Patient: sex M, age 66
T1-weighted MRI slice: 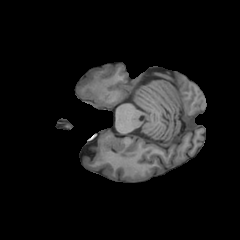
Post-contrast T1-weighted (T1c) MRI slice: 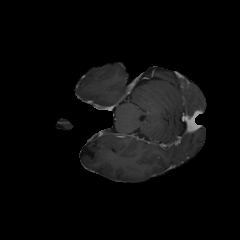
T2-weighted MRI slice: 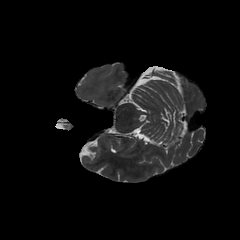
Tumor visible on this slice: no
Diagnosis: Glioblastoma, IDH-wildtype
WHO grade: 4